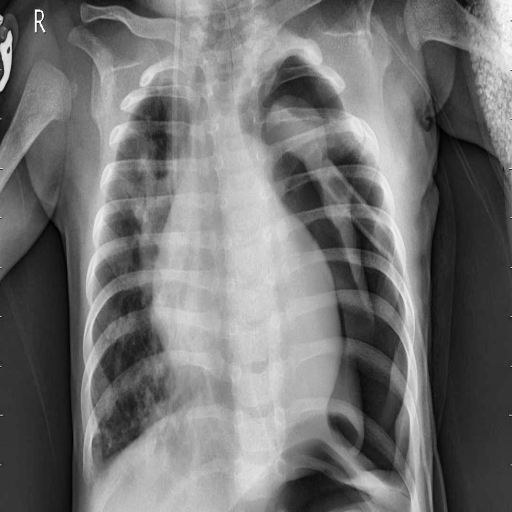
Finding: PNEUMONIA